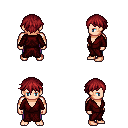
a pixel art fantasy rpg character, male body template, human, light skin, red robe, magenta pants, brunette short bangs hairstyle, four views (front, back, left, right), 2x2 character sprite sheet, small pixel art, hard edges, no anti-aliasing